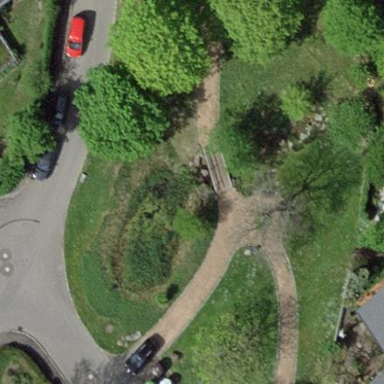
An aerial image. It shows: Park.